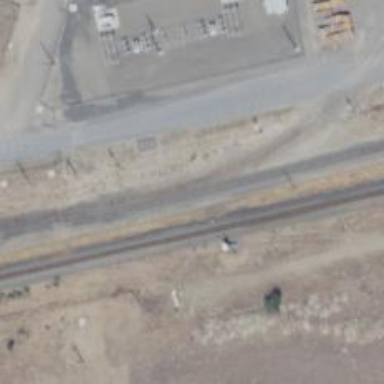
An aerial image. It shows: Rail spur service.